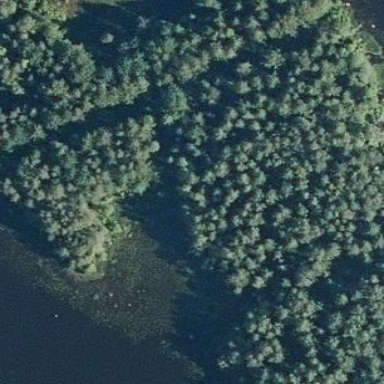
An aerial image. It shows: Needle-leaved woodland.